Question: I tried to create line chart using google chart apis and other for following csv data. None of them helped:
csv data looks like this:
'''
"Date,Term,Segment,Visitor"
"2014/01/01,2014/01/01 - 2014/01/31,All visitors,2"
"2014/01/01,2014/01/01 - 2014/01/31,New user,0"
"2014/01/01,2014/01/01 - 2014/01/31,Mobile traffic,0"
"2014/01/02,2014/01/01 - 2014/01/31,All visitors,7"
"2014/01/02,2014/01/01 - 2014/01/31,New user,1"
"2014/01/02,2014/01/01 - 2014/01/31,Mobile traffic,0"
"2014/01/03,2014/01/01 - 2014/01/31,All visitors,5"
"2014/01/03,2014/01/01 - 2014/01/31,New user,0"
"2014/01/03,2014/01/01 - 2014/01/31,Mobile traffic,0"
"2014/01/04,2014/01/01 - 2014/01/31,All visitors,3"
.............
'''
I faced many issue while using google chart as you can find here:
<URL>
Is it possible to create line chart for this short of data?
Chart should look like this:
-------- -----------
Why does it not show EVEN dates on X- axix?
'''
<html>
<head>
<script type="text/javascript" src="https://www.google.com/jsapi"></script>
<script src="http://ajax.googleapis.com/ajax/libs/jquery/1.10.2/jquery.min.js" type="text/javascript"></script>
<script src="http://jquery-csv.googlecode.com/files/jquery.csv-0.71.js"></script>
<script type="text/javascript">
google.load("visualization", "1", {packages:["corechart"]});
google.setOnLoadCallback(drawChart);
function drawChart() {
$.get("Chart3-data1.csv", function(csvString) {
var transData = [['Date', 'All visitors', 'New user', 'Mobile traffic']];
var arrayData = $.csv.toArrays(csvString, {onParseValue: $.csv.hooks.castToScalar});
for (var i = 1; i < arrayData.length; i++) {
console.log(arrayData[i][0]);
var fields = arrayData[i][0].split(',');
console.log(fields);
switch ( (i - 1) % 3) {
case 0:
var allVisitors = parseInt(fields[3]);
break;
case 1:
var newUser = parseInt(fields[3]);
break;
case 2:
var mobile = parseInt(fields[3]);
transData.push([ fields[0], allVisitors, newUser, mobile] );
break;
}
}
var data = new google.visualization.arrayToDataTable(transData);
var options =
{
title: 'Company Performance'
};
var chart = new google.visualization.LineChart(document.getElementById('gauge'));
chart.draw(data, options);
});
}
</script>
</head>
<body>
<div id="gauge" style="width: 900px; height: 500px;"></div>
</body>
</html>
'''
Resulting graph:

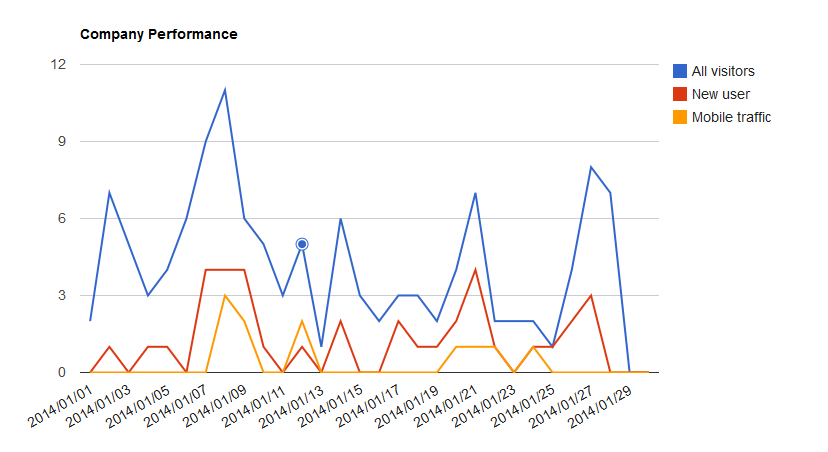
Answer: I'd change your csv data to:
'''
Date, All visitors, New user, Mobile traffic
2014/01/01, 2, 0, 0
2014/01/02, 7, 1, 0
2014/01/03, 5, 0, 0
2014/01/04, 3, 0, 2
2014/01/05, 4, 1, 2
'''
From those data this chart is produced (no changes in code):

Change of data - one option with JS:
'''
$.get("chart-data-orig.csv", function(csvString) {
var transData = [['Date', 'All visitors', 'New user', 'Mobile traffic']];
var arrayData = $.csv.toArrays(csvString, {onParseValue: $.csv.hooks.castToScalar});
// index 0 is header which will be changed
for (var i = 1; i < arrayData.length; i++) {
console.log(arrayData[i][0]);
var fields = arrayData[i][0].split(',');
console.log(fields);
switch ( (i - 1) % 3) {
case 0:
var allVisitors = parseInt(fields[3]);
break;
case 1:
var newUser = parseInt(fields[3]);
break;
case 2:
var mobile = parseInt(fields[3]);
transData.push([ fields[0], allVisitors, newUser, mobile] );
break;
}
}
var data = new google.visualization.arrayToDataTable(transData);
var options = {
title: 'Company Performance'
};
var chart = new google.visualization.LineChart(
document.getElementById('chart_div'));
chart.draw(data, options);
});
'''